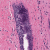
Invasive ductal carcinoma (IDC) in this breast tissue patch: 0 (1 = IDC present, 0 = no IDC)